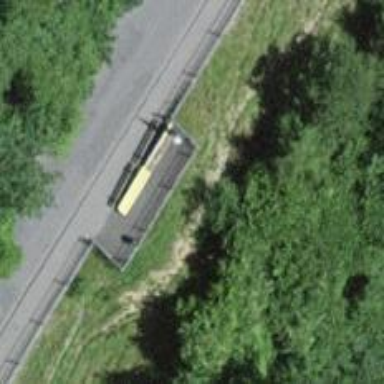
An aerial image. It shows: Bench.